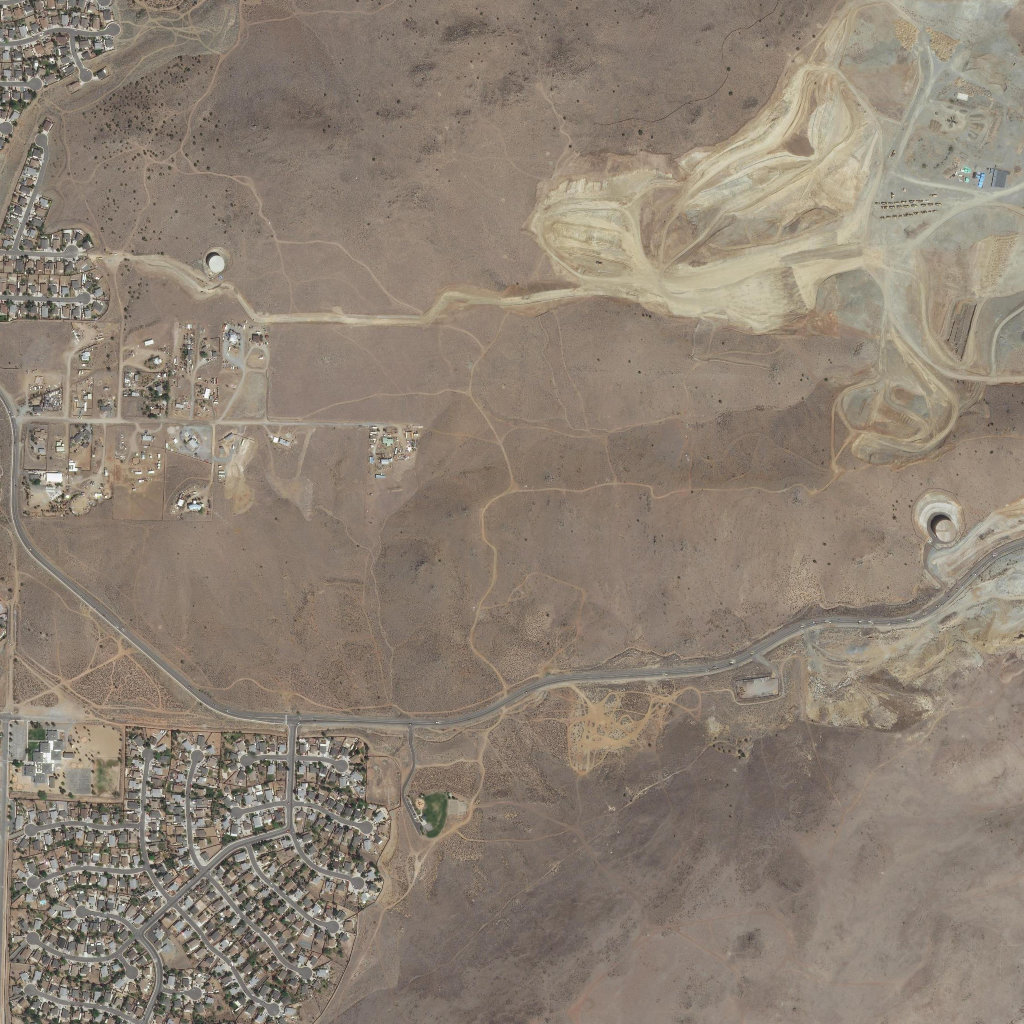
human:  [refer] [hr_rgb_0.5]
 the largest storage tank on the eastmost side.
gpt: <box>[[90, 50, 93, 53, 0]]</box>